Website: apple
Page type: payment
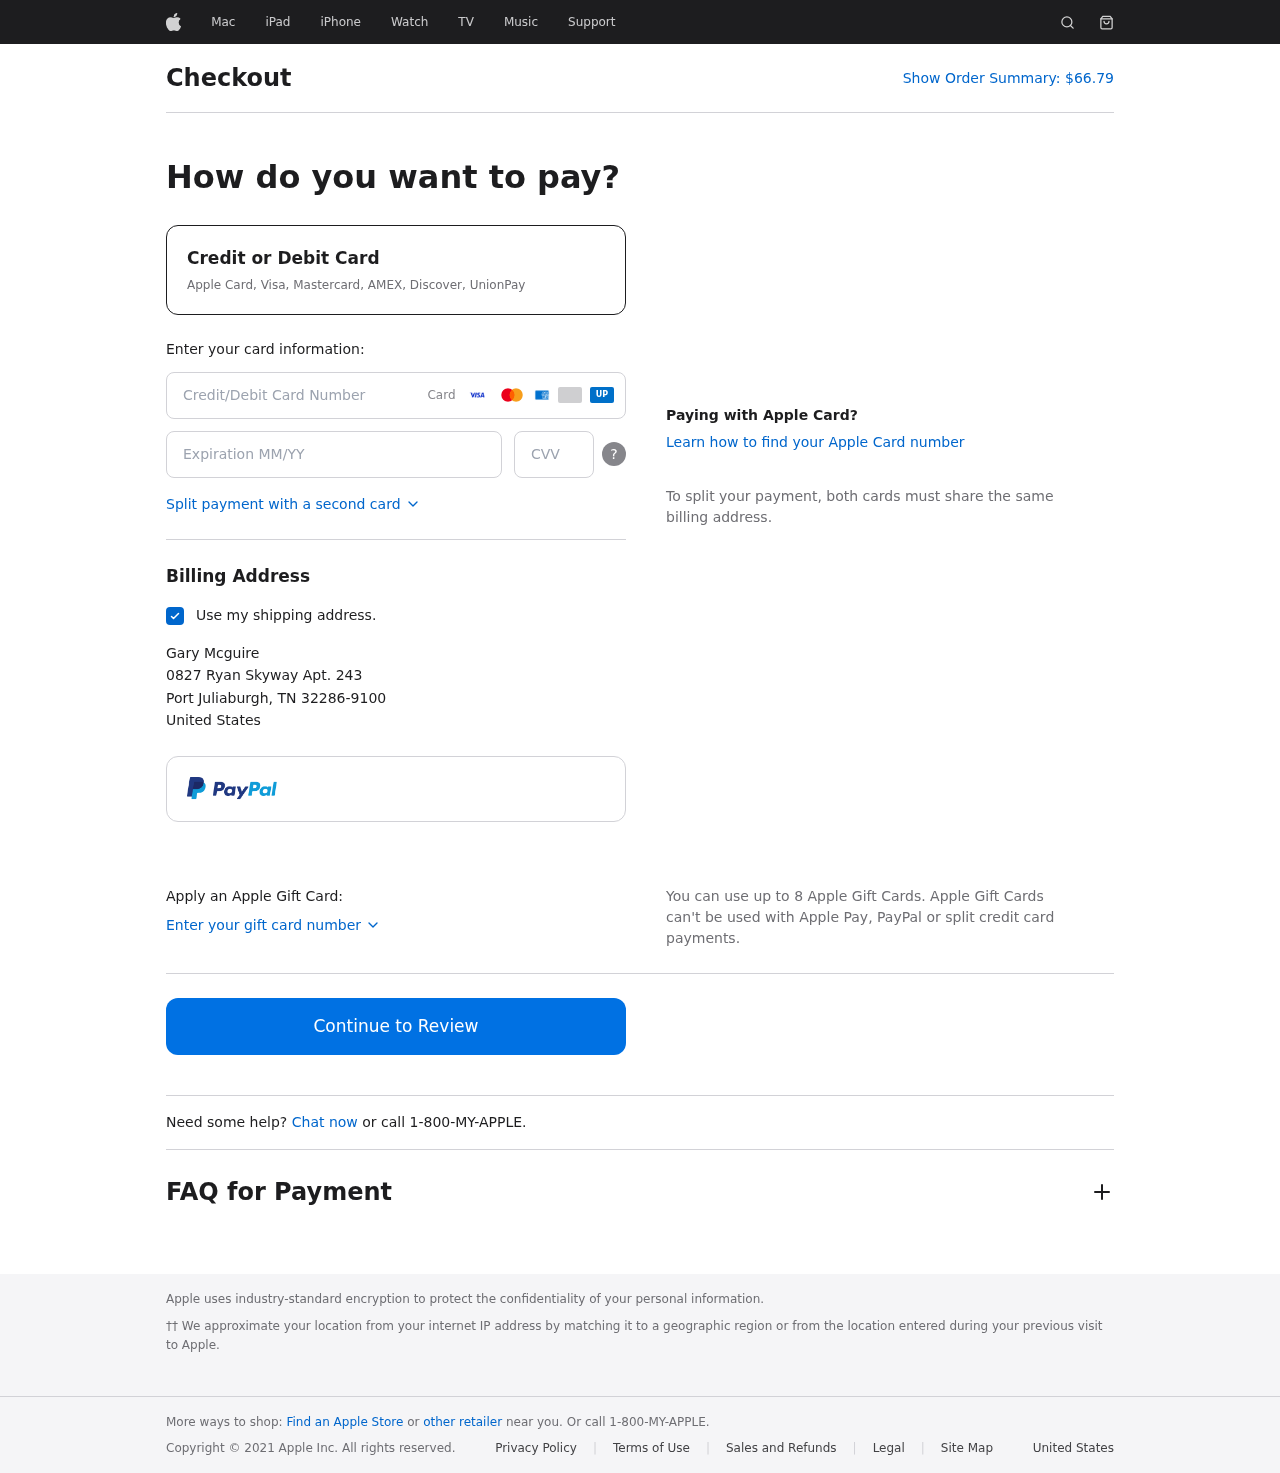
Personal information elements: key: PII_CARD_CVV
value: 2236
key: PII_CARD_EXPIRY
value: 05/28
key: PII_CARD_NUMBER
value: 3439 2290 0206 716
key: PII_CITY
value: Port Juliaburgh
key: PII_COUNTRY
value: United States
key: PII_FULLNAME
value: Gary Mcguire
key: PII_POSTCODE_FULL
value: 32286-9100
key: PII_STATE_ABBR
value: TN
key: PII_STREET
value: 0827 Ryan Skyway Apt. 243
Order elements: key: ORDER_TOTAL
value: $66.79